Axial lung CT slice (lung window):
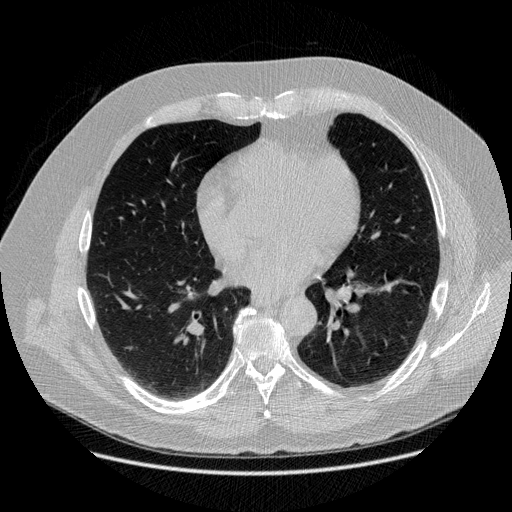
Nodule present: no